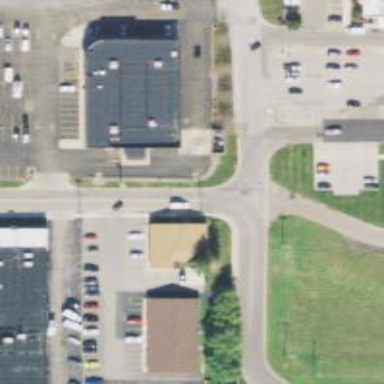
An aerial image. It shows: Pharmacy providing healthcare services.